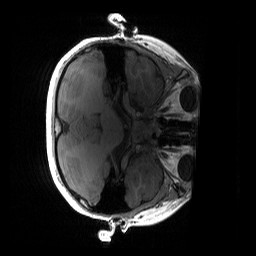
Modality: T1w
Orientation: axial
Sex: male
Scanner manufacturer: siemens
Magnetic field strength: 3 T
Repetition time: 1.9 s
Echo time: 0.00243 s